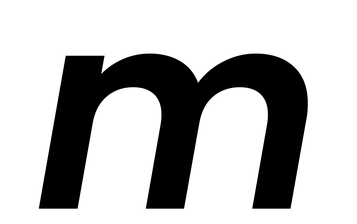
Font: Poppins-SemiBoldItalic